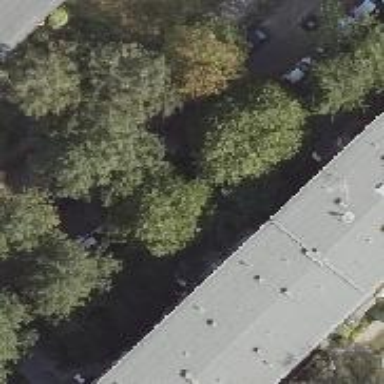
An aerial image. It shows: Beautiful avenue lined with deciduous broadleaved trees.